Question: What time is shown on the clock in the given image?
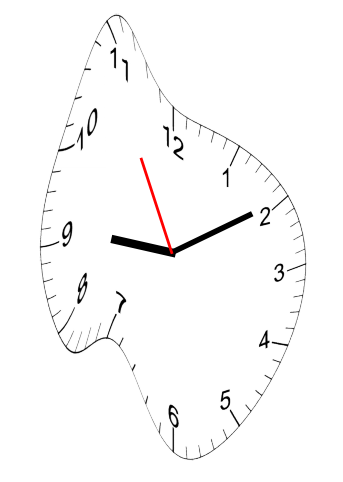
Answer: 09:09:55